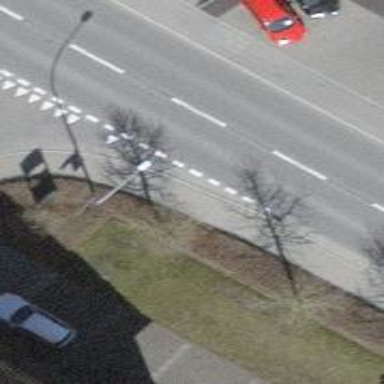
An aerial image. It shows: Sidewalk along the footway.